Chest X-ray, AP view. Patient: 45 years old, sex F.
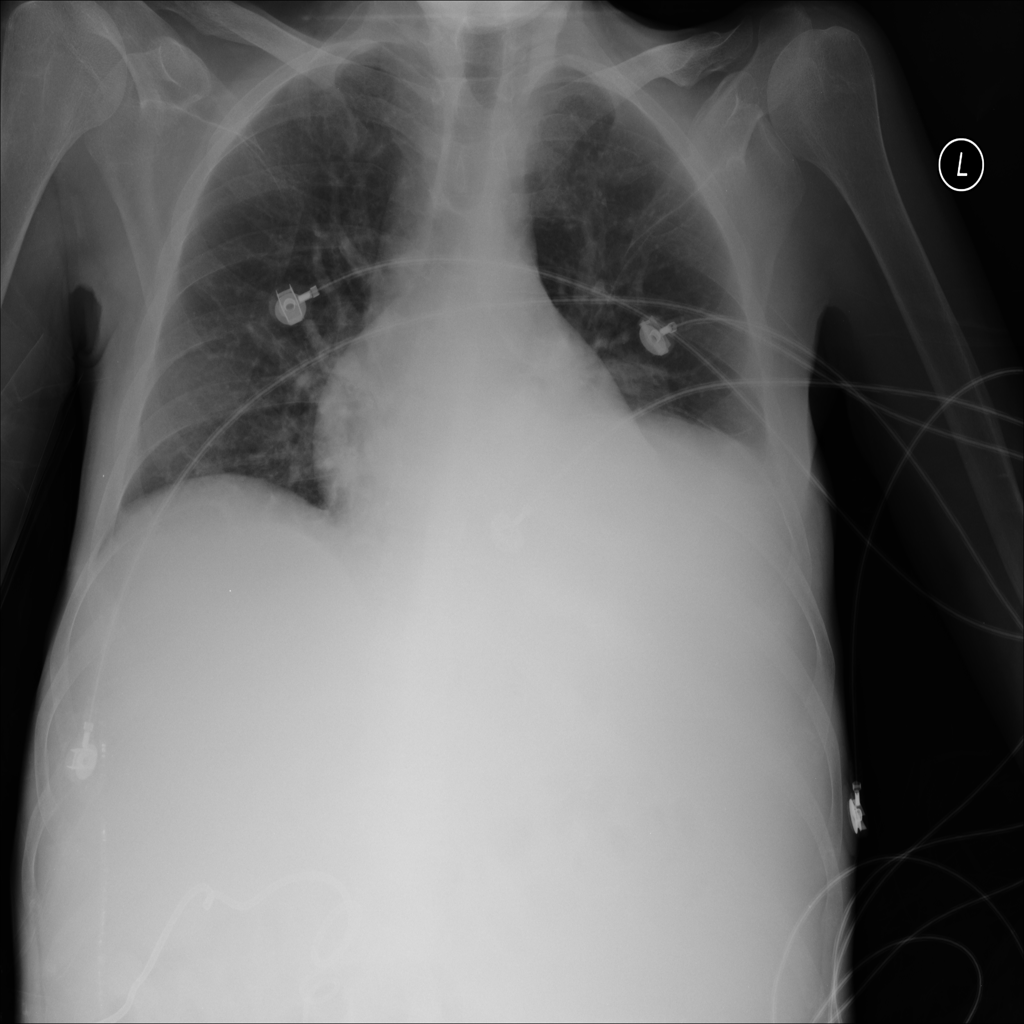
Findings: Effusion, Pleural_Thickening